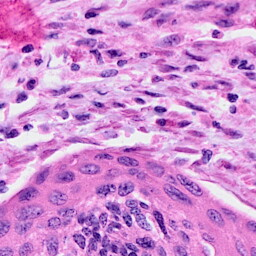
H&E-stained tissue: Cervix